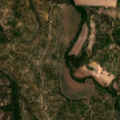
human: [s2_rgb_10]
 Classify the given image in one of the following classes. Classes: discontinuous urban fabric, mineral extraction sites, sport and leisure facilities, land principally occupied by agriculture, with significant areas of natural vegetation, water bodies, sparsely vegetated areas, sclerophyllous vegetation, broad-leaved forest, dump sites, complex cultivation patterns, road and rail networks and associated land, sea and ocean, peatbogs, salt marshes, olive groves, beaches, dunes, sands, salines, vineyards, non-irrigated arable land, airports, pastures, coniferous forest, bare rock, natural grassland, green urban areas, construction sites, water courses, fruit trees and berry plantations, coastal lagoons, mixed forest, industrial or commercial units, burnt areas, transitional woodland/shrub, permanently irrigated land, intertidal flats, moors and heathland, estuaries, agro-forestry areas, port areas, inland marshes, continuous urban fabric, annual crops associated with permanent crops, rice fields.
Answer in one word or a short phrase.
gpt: continuous urban fabric